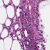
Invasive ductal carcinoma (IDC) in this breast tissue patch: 0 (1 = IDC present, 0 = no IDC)